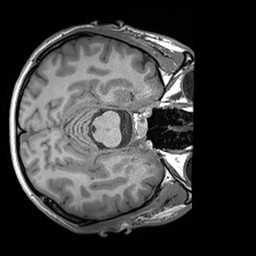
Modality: T1w
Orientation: axial
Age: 27
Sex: male
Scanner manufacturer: siemens
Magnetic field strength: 3 T
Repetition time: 1.6 s
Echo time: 0.00236 s